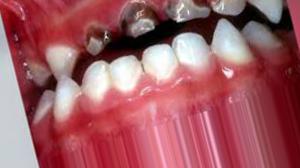
Condition: Caries